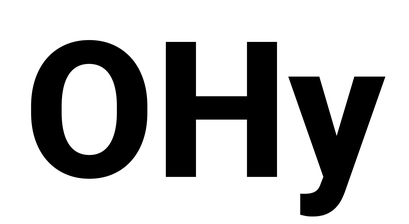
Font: Roboto_ExtraBold